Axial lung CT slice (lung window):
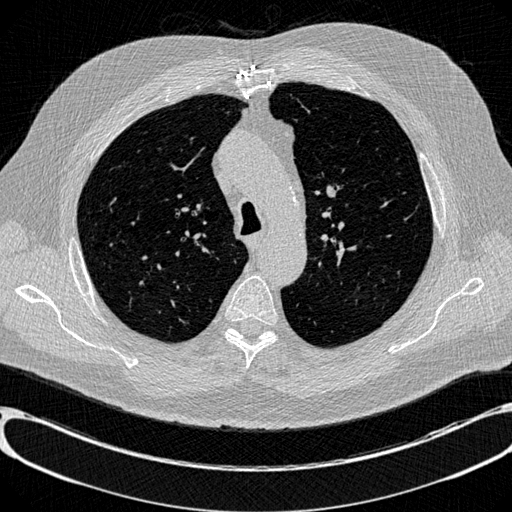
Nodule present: no